Field crop: maize
Growth stage: 2
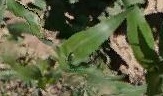
Species: maize